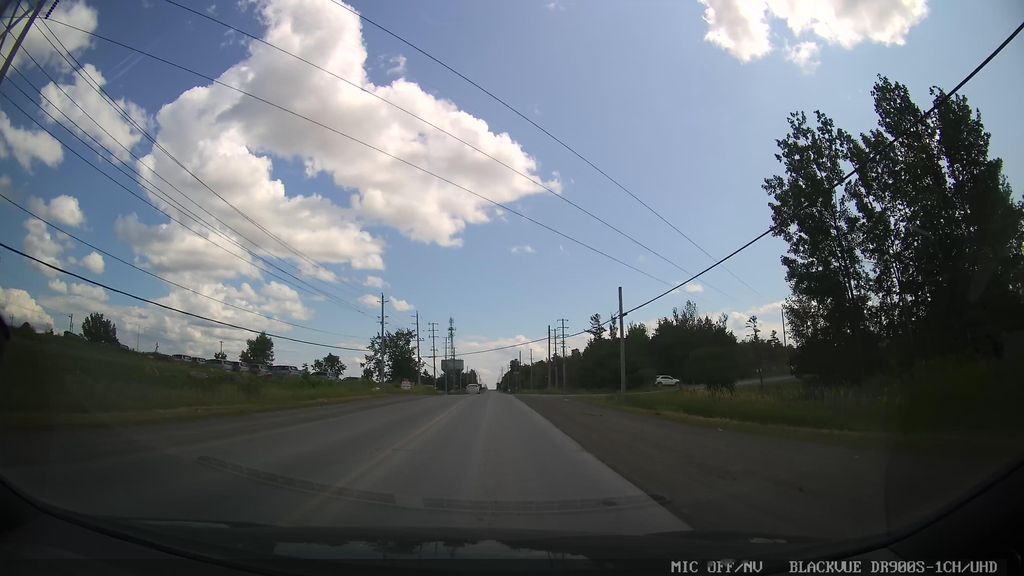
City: ottawa-gatineau